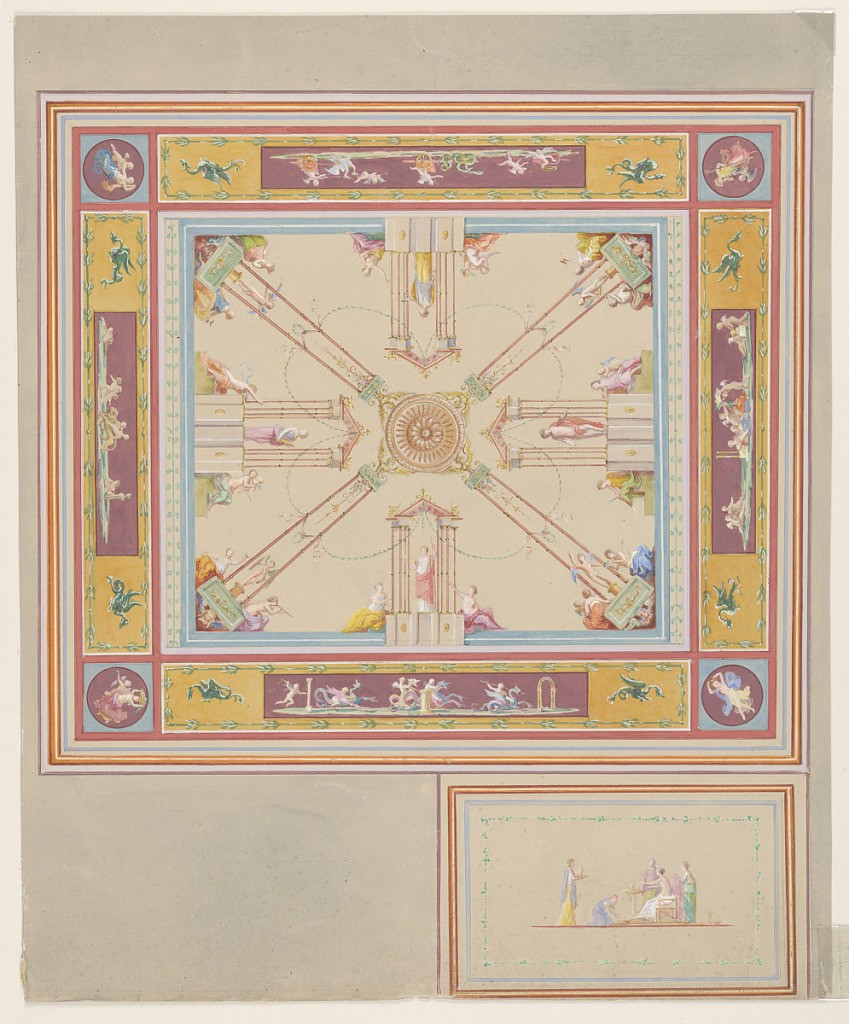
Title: Design for a Painted Square Ceiling
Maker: Eugenio Agneni, Italian, 1816 - 1897
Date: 1856
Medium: Brush and gouache, graphite on cardboard
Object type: Drawing
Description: Horizontal format design for a painted ceiling. In the center is a rosette, supported by four supports rising obliquely from the corners, each consisting of a base, two columns, and a winged bust upon a base as a crest. Between the columns stand putti upon pedestals. Women sit upon the corners of the base. In the center of the sides are pavilions with statues of goddesses; women sit beside. Outside is a framing border consisting of oblongs with representations of putti, and circular oblique representations of the figures of women in the corners. An oblong with a classical representation as the decoration of a part of the frieze of the room is shown.